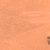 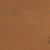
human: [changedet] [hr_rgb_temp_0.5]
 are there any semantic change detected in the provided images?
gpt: There is no difference.